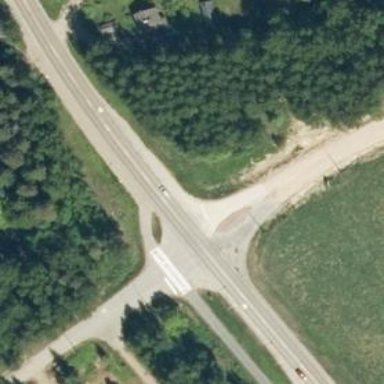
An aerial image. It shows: Stop road.